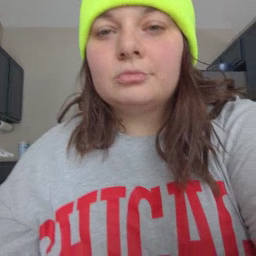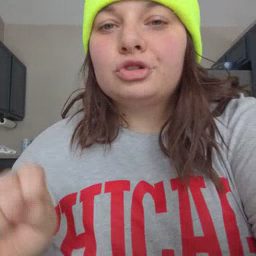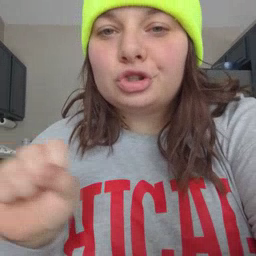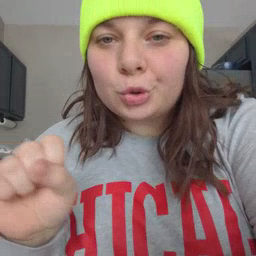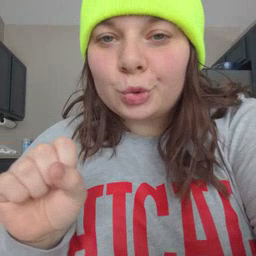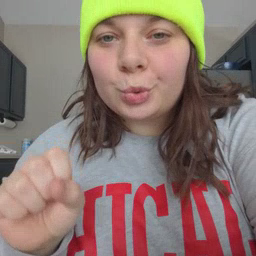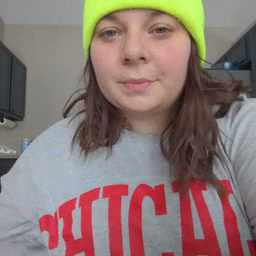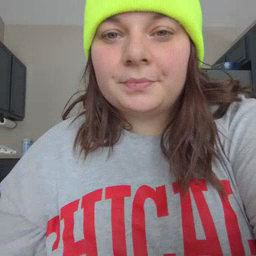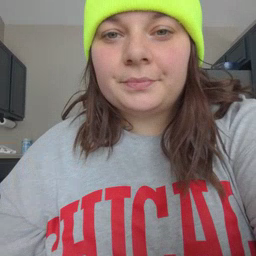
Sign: shoe